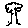
Label: tree